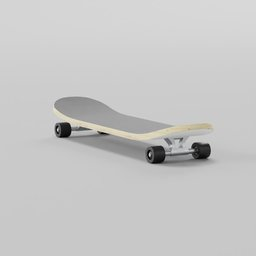
Label: mechanical